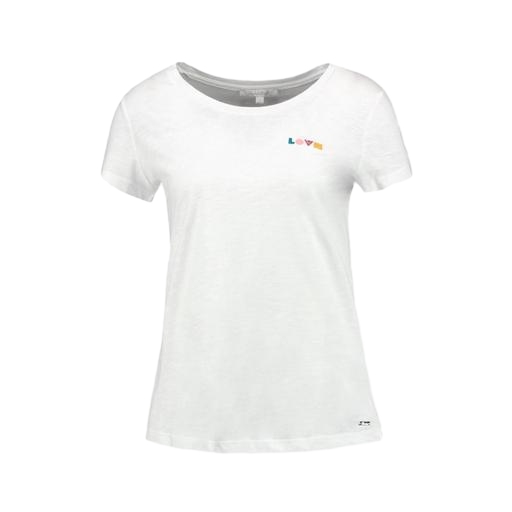
multicolor love t-shirt, white love t-shirt, only white t-shirt, white background